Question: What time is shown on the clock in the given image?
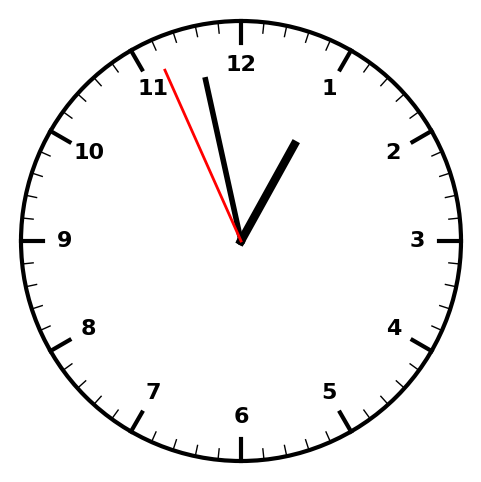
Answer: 12:57:56